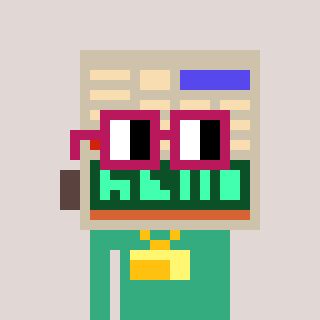
a pixel art character with square dark red glasses, a calculator-shaped head and a teal-colored body on a warm background